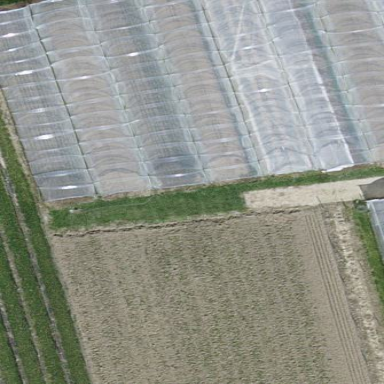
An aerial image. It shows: Greenhouse.